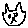
Label: cat